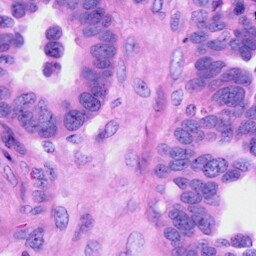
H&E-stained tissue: Ovarian